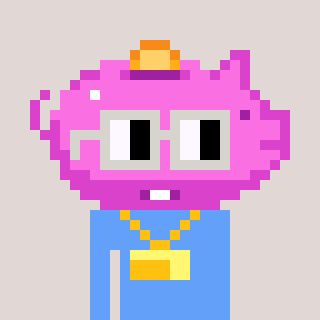
a pixel art character with square light gray glasses, a piggybank-shaped head and a blue-colored body on a warm background